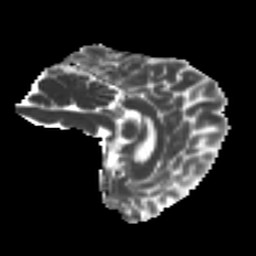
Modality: MD
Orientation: sagittal
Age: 26
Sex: male
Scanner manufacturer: ge
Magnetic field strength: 3 T
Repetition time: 7.8 s
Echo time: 0.0608 s